Question:
Hello guys, I tried to create a using Labels over the Textboxes. I am using VB.Net2005. I accomplished this with this code:
'''
Public Class frmDataEntry
Private Sub PhantomTextLastName()
If txtLastName.Text = "" Then
lblLastName.Visible = True
Else
lblLastName.Visible = False
End If
End Sub
Private Sub PhantomTextFirstName()
If txtFirstName.Text = "" Then
lblFirstName.Visible = True
Else
lblFirstName.Visible = False
End If
End Sub
Private Sub PhantomTextMiddleInitial()
If txtMiddleInitial.Text = "" Then
lblMiddleInitial.Visible = True
Else
lblMiddleInitial.Visible = False
End If
End Sub
Private Sub txtLastName_Click(ByVal sender As Object, ByVal e As System.EventArgs) Handles txtLastName.Click
lblLastName.Text = "Last Name"
End Sub
Private Sub txtLastName_KeyDown(ByVal sender As Object, ByVal e As System.Windows.Forms.KeyEventArgs) Handles txtLastName.KeyDown
PhantomTextLastName()
End Sub
Private Sub txtLastName_TextChanged(ByVal sender As System.Object, ByVal e As System.EventArgs) Handles txtLastName.TextChanged
PhantomTextLastName()
End Sub
Private Sub lblLastName_Click(ByVal sender As System.Object, ByVal e As System.EventArgs) Handles lblLastName.Click
txtLastName.Focus()
End Sub
Private Sub txtFirstName_Click(ByVal sender As Object, ByVal e As System.EventArgs) Handles txtFirstName.Click
lblFirstName.Text = "First Name"
End Sub
Private Sub txtFirstName_KeyDown(ByVal sender As Object, ByVal e As System.Windows.Forms.KeyEventArgs) Handles txtFirstName.KeyDown
PhantomTextFirstName()
End Sub
Private Sub txtFirstName_TextChanged(ByVal sender As System.Object, ByVal e As System.EventArgs) Handles txtFirstName.TextChanged
PhantomTextFirstName()
End Sub
Private Sub lblFirstName_Click(ByVal sender As System.Object, ByVal e As System.EventArgs) Handles lblFirstName.Click
txtFirstName.Focus()
End Sub
Private Sub lblMiddleInitial_Click(ByVal sender As System.Object, ByVal e As System.EventArgs) Handles lblMiddleInitial.Click
txtMiddleInitial.Focus()
End Sub
Private Sub txtMiddleInitial_Click(ByVal sender As Object, ByVal e As System.EventArgs) Handles txtMiddleInitial.Click
lblMiddleInitial.Text = "Middle I."
End Sub
Private Sub txtMiddleInitial_KeyDown(ByVal sender As Object, ByVal e As System.Windows.Forms.KeyEventArgs) Handles txtMiddleInitial.KeyDown
PhantomTextMiddleInitial()
End Sub
Private Sub txtMiddleInitial_TextChanged(ByVal sender As System.Object, ByVal e As System.EventArgs) Handles txtMiddleInitial.TextChanged
PhantomTextMiddleInitial()
End Sub
End Class
'''
Is there any way to reduce this code, so that when I try to add another Textboxes I'll never have to retype a bunch of codes. I have basic knowledge n using Module and Class but I really don't have any idea on how to apply this with this project. I am a newbie, and if you have any tutorial that could help me solve this problem, kindly give me d link. Thanks in advance & God bless.
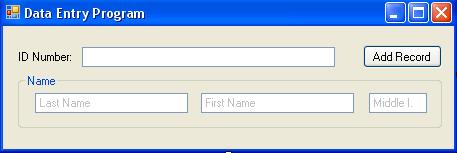
Answer: Create a <URL>. The code behind your usercontrol might be something like:
'''
Public Class GhostTextbox
Private _ghostText As String
Public Property GhostText As String
Get
Return _ghostText
End Get
Set(ByVal Value As String)
_ghostText = Value
End Set
End Property
Public Property ActualText As String
Get
Return Me.TextBox1.Text
End Get
Set(ByVal Value As String)
Me.TextBox1.Text = Value
End Set
End Property
Private Sub PhantomText()
If TextBox1.Text = "" Then
Label1.Visible = True
Else
Label1.Visible = False
End If
End Sub
Private Sub TextBox1_Click(sender As Object, e As System.EventArgs) Handles TextBox1.Click
Label1.Text = GhostText
End Sub
Private Sub TextBox1_KeyDown(sender As Object, e As System.Windows.Forms.KeyEventArgs) Handles TextBox1.KeyDown
PhantomText()
End Sub
Private Sub TextBox1_TextChanged(sender As System.Object, e As System.EventArgs) Handles TextBox1.TextChanged
PhantomText()
End Sub
Private Sub GhostTextbox_Load(sender As Object, e As System.EventArgs) Handles Me.Load
Label1.Text = GhostText
End Sub
End Class
'''
Then, use this custom control instead of just a 'TextBox'. All you need to do is set the 'GhostText' property for each new control you add instead of redoing the same logic over again.